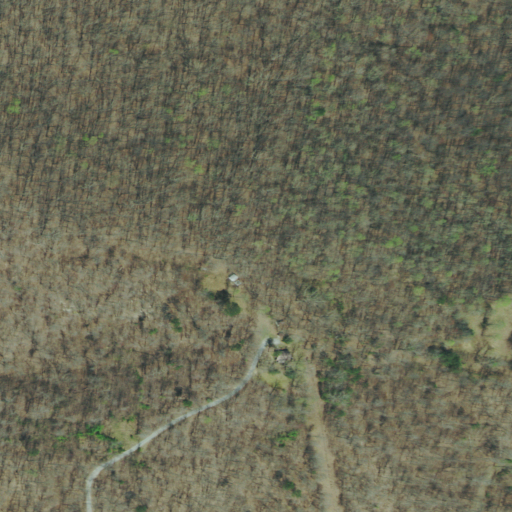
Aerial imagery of mountain in Tennessee named High Knob containing deciduous forest and open development